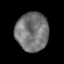
Tissue: prostate
Cell type: Myeloid cells
Senescence score: 0.7759
Nuclear area (px): 1237
Mean DAPI intensity: 116.925